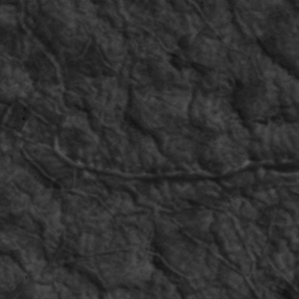
Label: non_frost